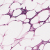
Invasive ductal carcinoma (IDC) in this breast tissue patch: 0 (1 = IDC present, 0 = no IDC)